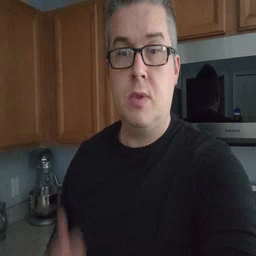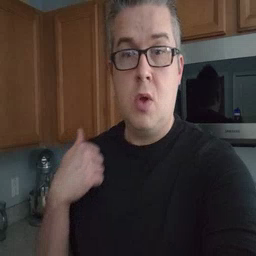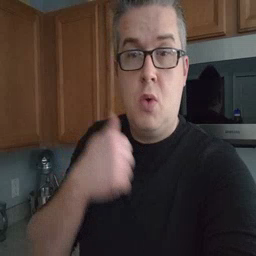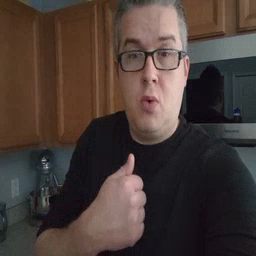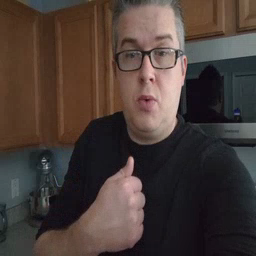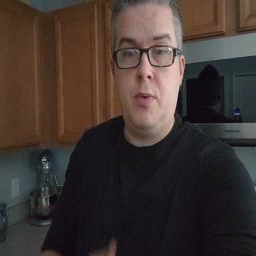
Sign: jacket